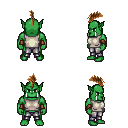
a pixel art fantasy rpg character, male body template, orc, green skin, white sleeveless shirt, metal pants, brown mohawk hairstyle, leather bracers, four views (front, back, left, right), 2x2 character sprite sheet, small pixel art, hard edges, no anti-aliasing